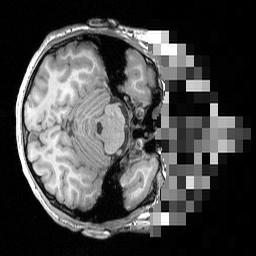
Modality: T1w
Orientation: axial
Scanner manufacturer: siemens
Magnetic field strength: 3 T
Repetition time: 1.5 s
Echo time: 0.00291 s